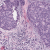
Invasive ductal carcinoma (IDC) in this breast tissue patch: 0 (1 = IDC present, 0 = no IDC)